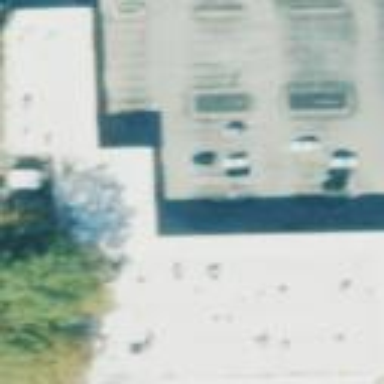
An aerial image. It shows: Retail building.